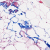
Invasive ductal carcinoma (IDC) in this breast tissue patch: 0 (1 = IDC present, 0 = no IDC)